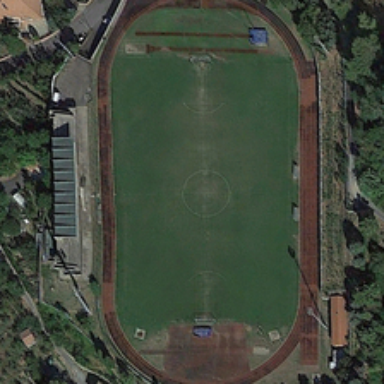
A red roofed house is located near the playground .